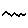
Label: zigzag